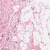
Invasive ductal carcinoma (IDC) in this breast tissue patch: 0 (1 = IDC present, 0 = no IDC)